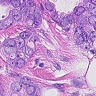
Metastatic tissue present: yes